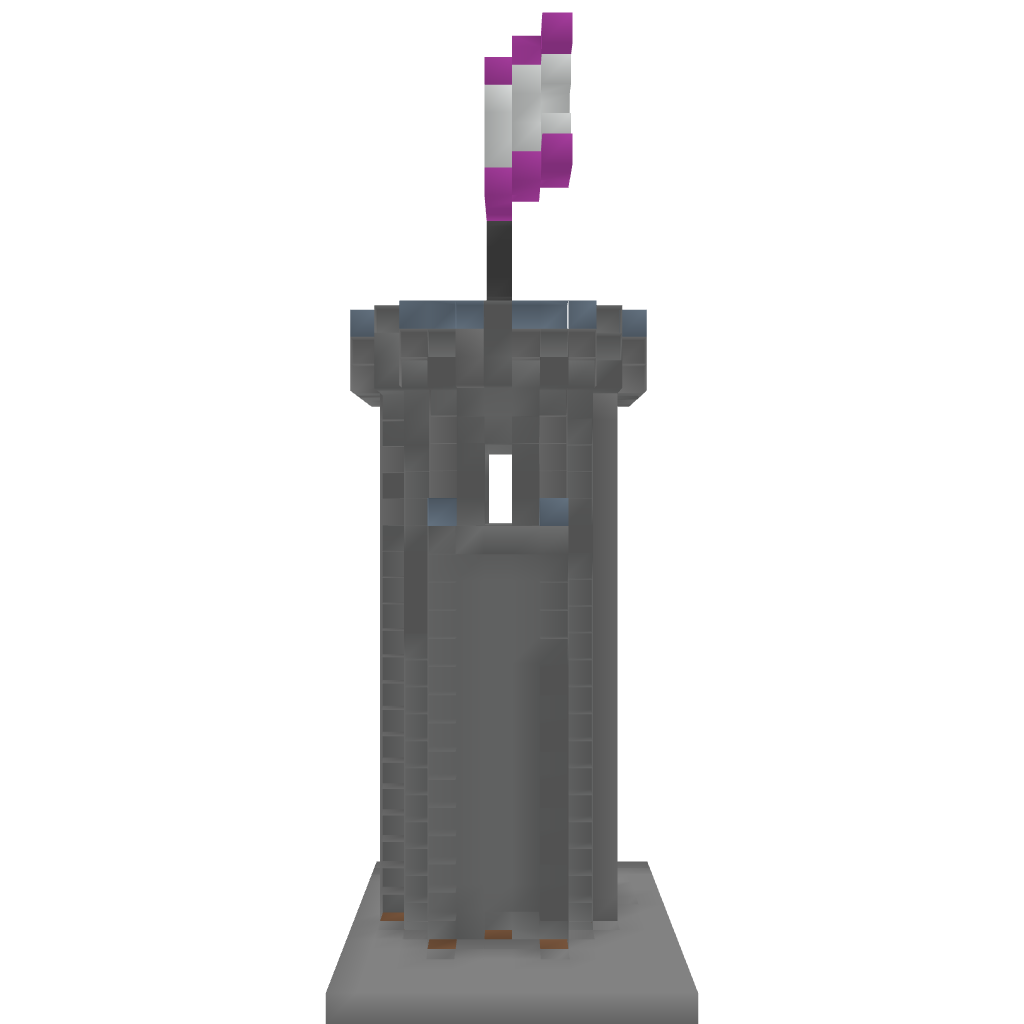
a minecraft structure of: Fort Tower